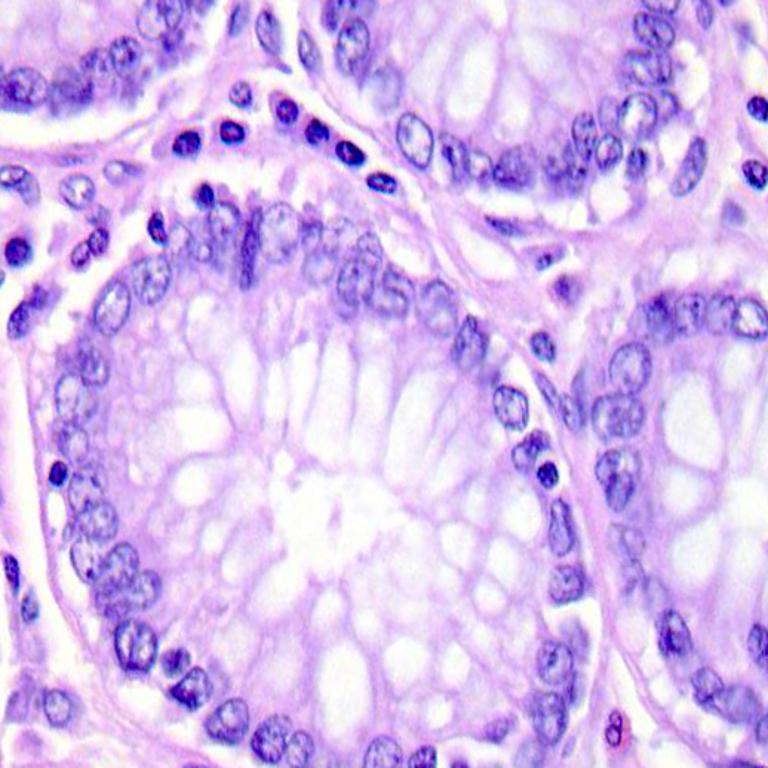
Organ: colon
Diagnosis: benign